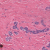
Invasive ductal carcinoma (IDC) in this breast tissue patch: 0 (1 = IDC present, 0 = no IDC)